Interaction volume radius: 5 \u00c5
Interaction volume height: 15 \u00c5
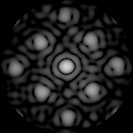
Disorder parameter: 0.2079